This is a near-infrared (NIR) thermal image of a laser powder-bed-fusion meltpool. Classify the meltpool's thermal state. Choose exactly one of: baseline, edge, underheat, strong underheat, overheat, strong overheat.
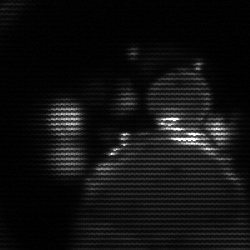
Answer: baseline